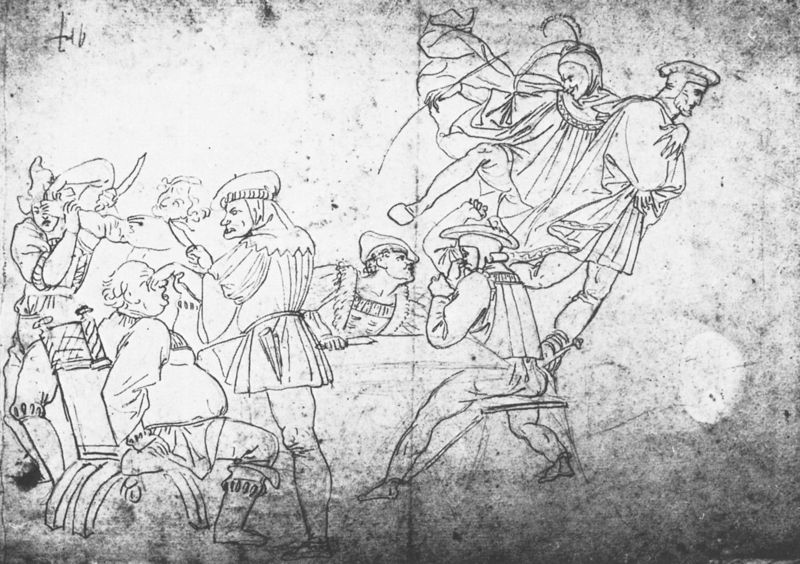
Titel: Auerbachs Keller (Kompositionsskizze)
Künstler: Peter Cornelius
Institution: Düsseldorf, Goethe-Museum
Schlagwörter: feder, gruppe, kampf, männer, nase, skizze, stuhl, stühle, tisch, zeichnung, gesellschaft, messer, spieler, bank, essen, tafel, bauch, tusche, narr, schwarzweiß, stiefel, arzt, entwurf, orgie, mittelalter, zecher, eulenspiegel, raufen, patient, operation, mittelalater